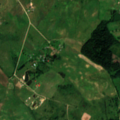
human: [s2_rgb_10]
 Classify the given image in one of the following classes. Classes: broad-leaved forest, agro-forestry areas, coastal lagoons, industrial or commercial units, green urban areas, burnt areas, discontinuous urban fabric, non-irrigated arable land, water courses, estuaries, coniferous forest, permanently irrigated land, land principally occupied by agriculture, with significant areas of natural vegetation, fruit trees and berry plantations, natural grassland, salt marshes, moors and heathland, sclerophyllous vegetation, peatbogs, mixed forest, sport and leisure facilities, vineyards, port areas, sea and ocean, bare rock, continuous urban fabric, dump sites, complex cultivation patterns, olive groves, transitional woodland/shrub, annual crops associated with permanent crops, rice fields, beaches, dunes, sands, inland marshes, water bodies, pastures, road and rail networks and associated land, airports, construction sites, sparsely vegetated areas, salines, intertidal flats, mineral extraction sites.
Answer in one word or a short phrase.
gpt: pastures, complex cultivation patterns, mixed forest